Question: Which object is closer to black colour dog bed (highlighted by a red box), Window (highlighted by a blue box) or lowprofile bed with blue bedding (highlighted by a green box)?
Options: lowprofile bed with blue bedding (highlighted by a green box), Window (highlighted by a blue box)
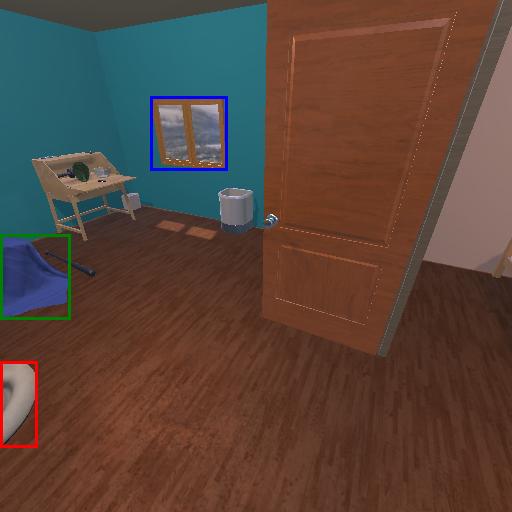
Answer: lowprofile bed with blue bedding (highlighted by a green box)